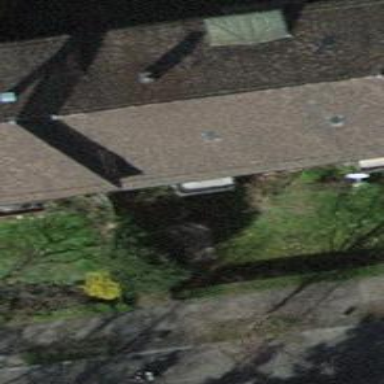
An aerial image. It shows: Hipped roof apartment building.